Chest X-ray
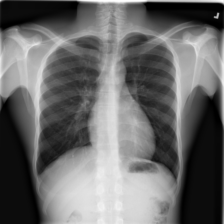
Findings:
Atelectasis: negative
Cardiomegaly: negative
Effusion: negative
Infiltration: positive
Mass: negative
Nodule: negative
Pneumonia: negative
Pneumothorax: negative
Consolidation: negative
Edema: negative
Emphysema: negative
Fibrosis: negative
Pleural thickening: negative
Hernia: negative